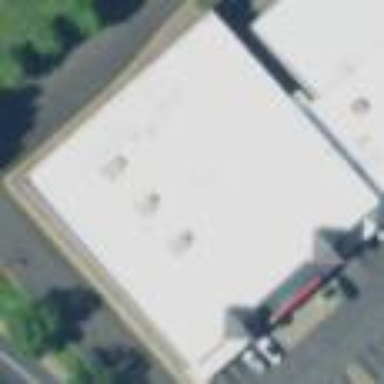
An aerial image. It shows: Department store building.